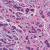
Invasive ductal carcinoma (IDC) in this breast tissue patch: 0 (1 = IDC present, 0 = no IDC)